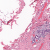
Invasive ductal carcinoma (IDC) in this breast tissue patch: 0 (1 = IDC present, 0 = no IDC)